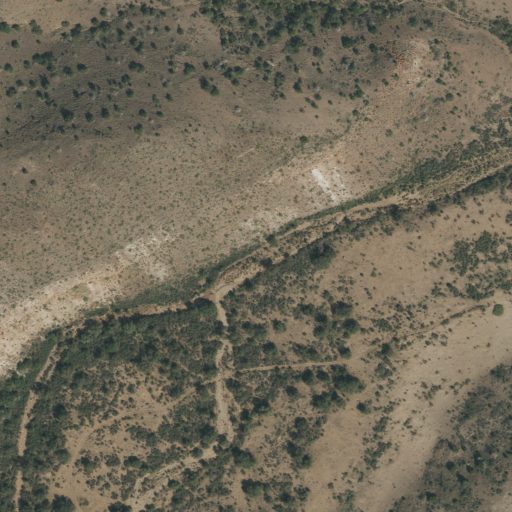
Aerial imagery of valley in Texas named Franks Canyon containing shrub, evergreen forest, grassland, and deciduous forest